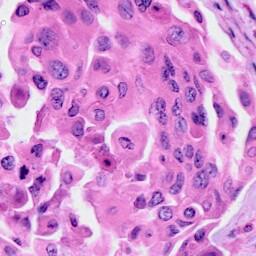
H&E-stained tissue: Cervix